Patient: sex F, age 83
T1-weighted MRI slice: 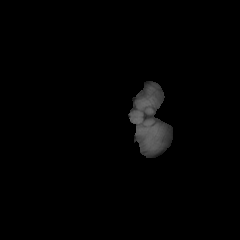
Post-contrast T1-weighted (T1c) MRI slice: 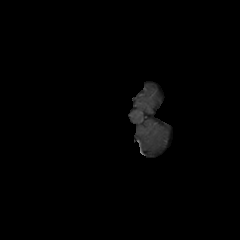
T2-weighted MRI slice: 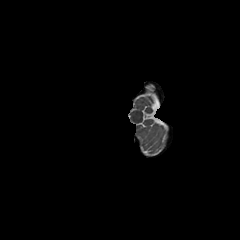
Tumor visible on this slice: no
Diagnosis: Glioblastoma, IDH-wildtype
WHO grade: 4